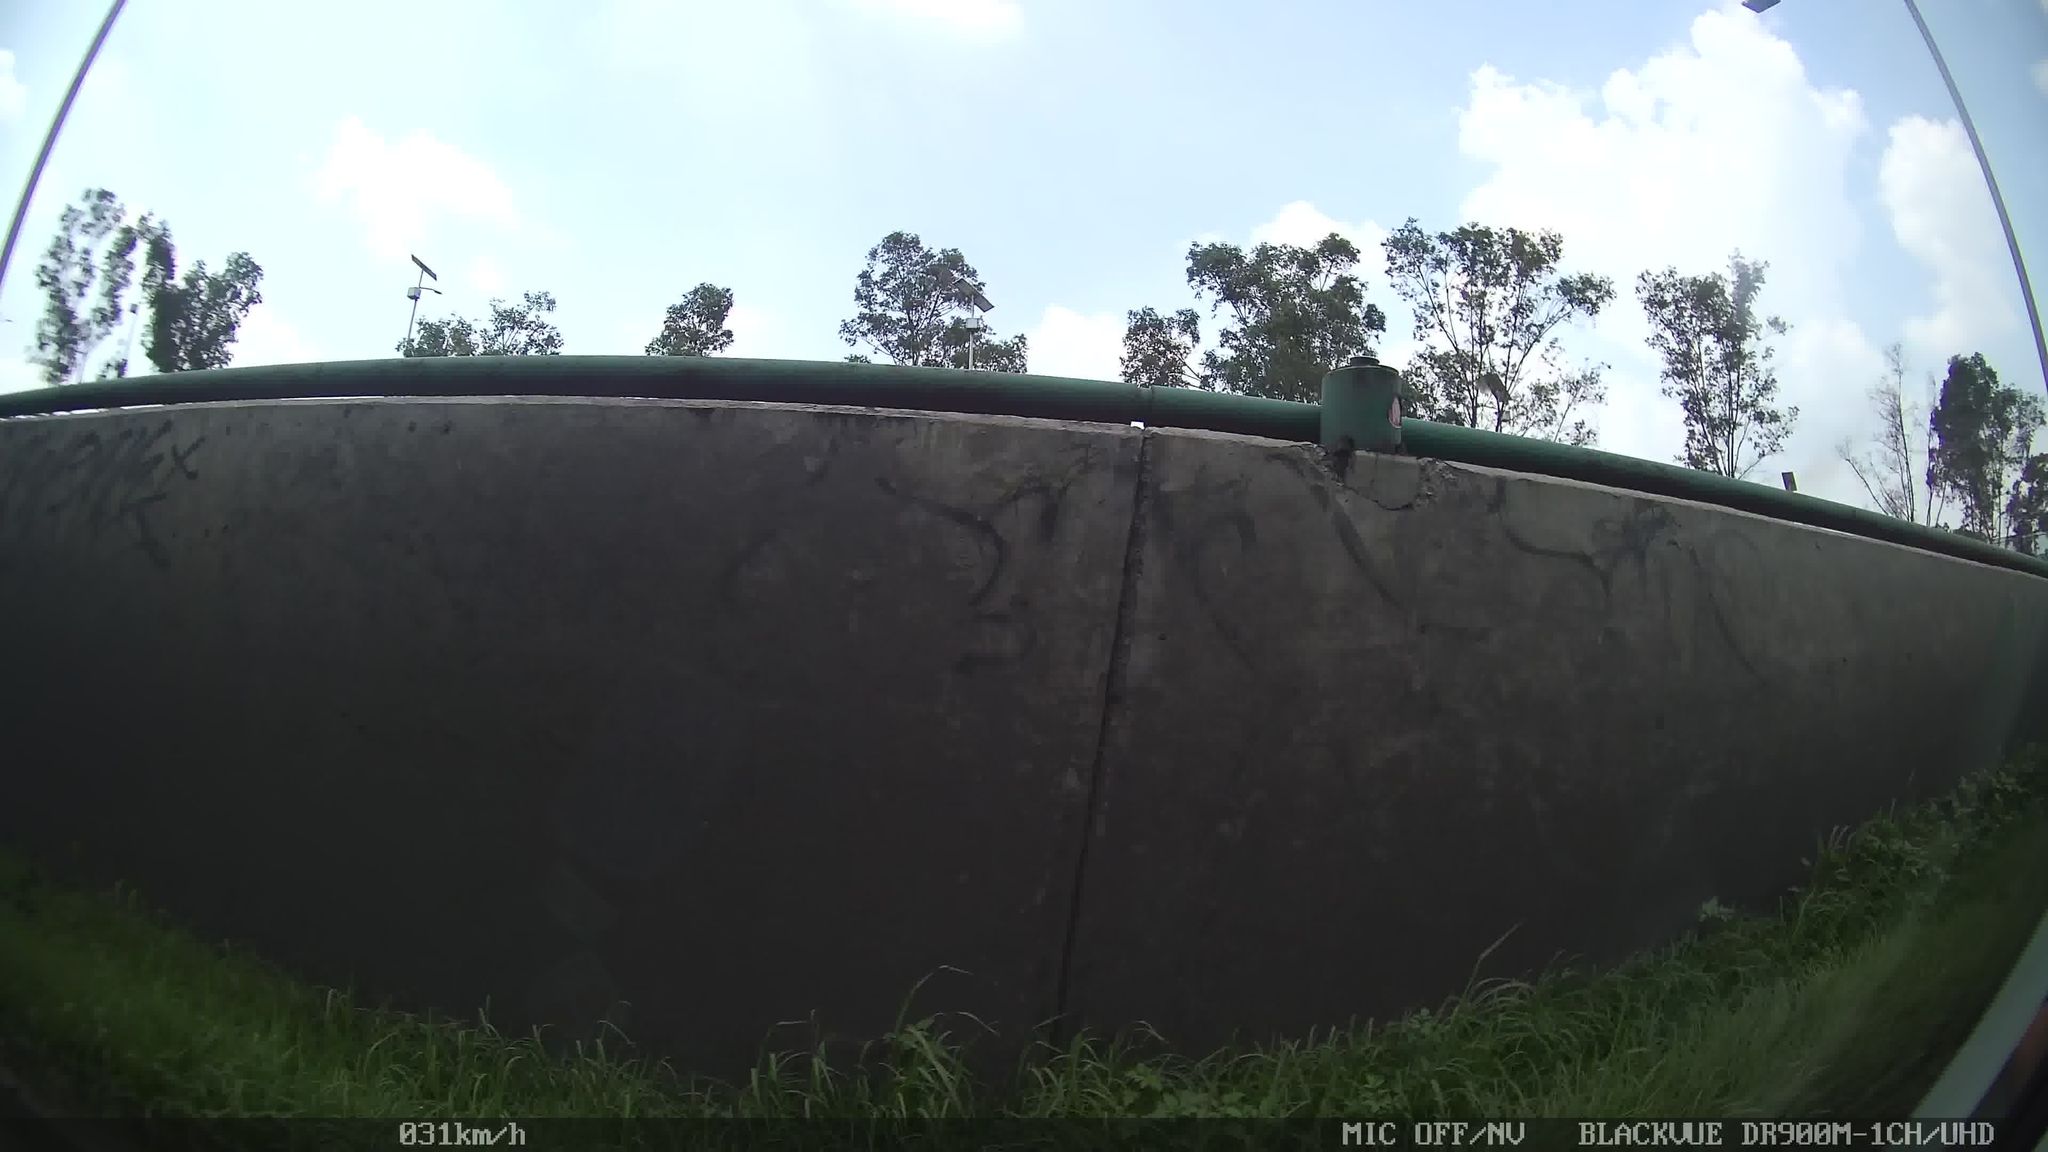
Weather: clear
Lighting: day
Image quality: slightly poor
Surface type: driving surface
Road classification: primary_link
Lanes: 2
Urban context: urban centre
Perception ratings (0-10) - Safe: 1.49, Lively: 2.97, Beautiful: 1.61, Boring: 7.25, Depressing: 7.26, Wealthy: 4.45